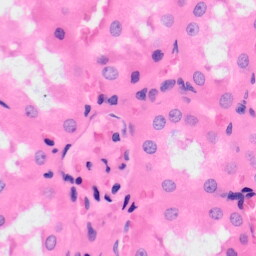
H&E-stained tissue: Kidney